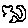
Label: cat